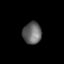
Tissue: lung
Cell type: Epithelial cells
Senescence score: 0.2096
Nuclear area (px): 404
Mean DAPI intensity: 100.901